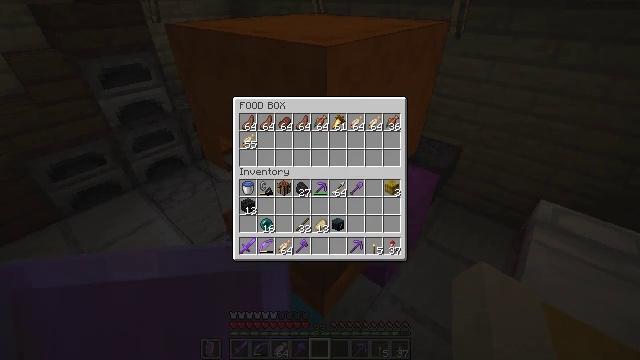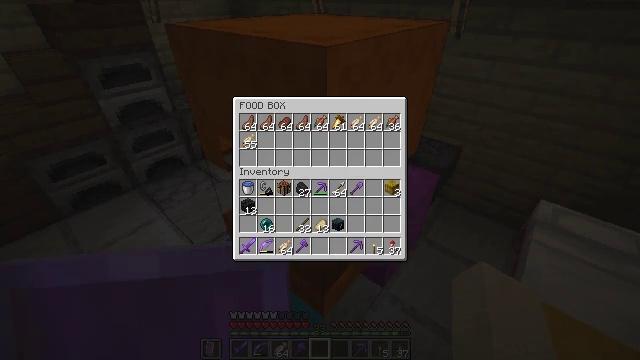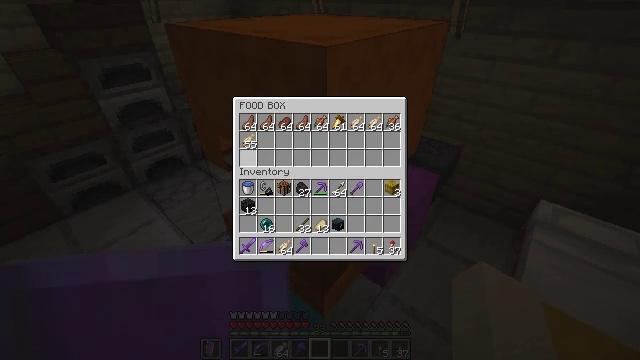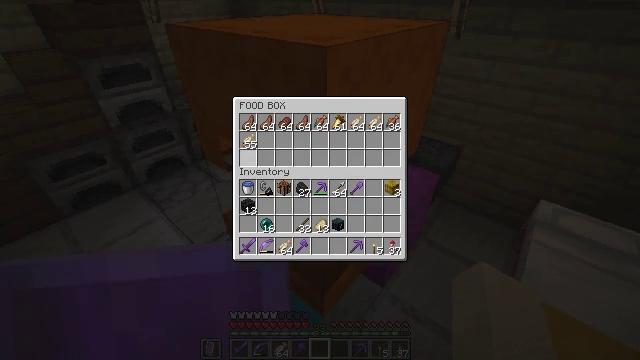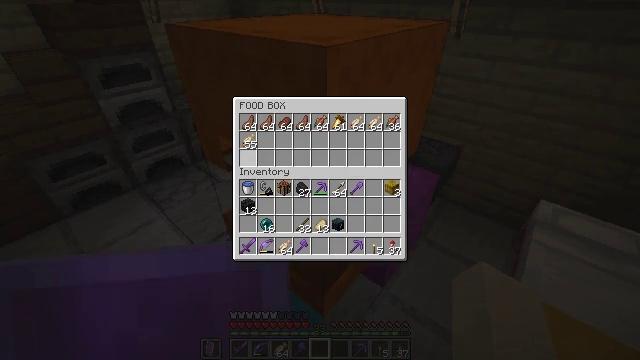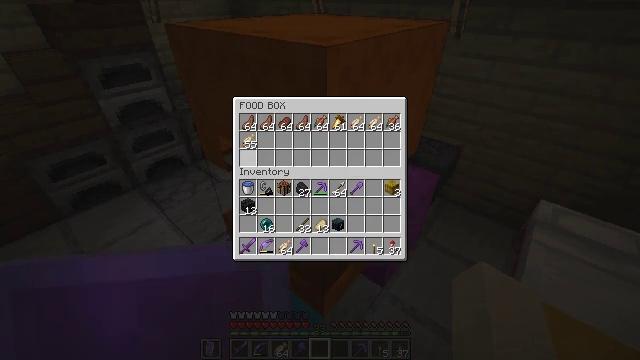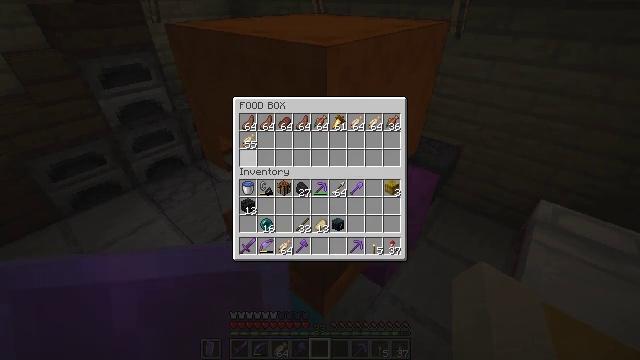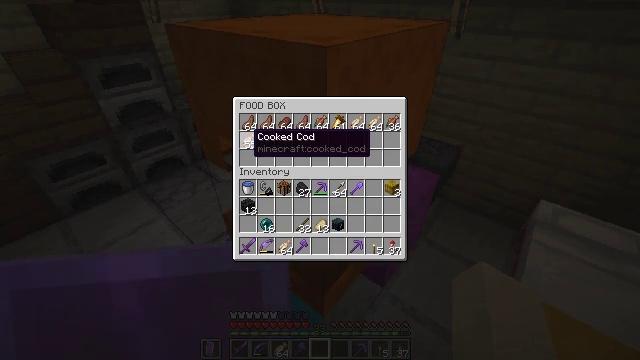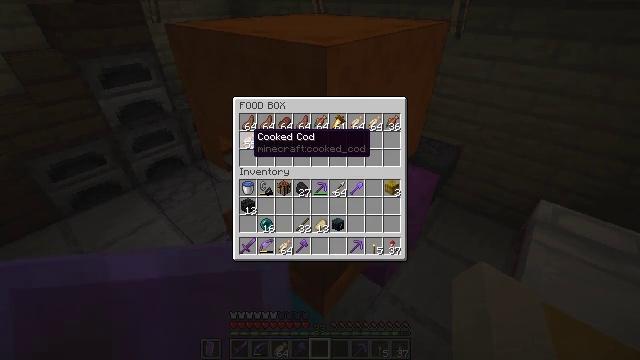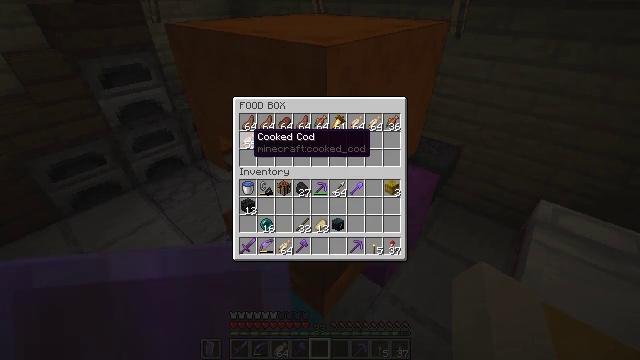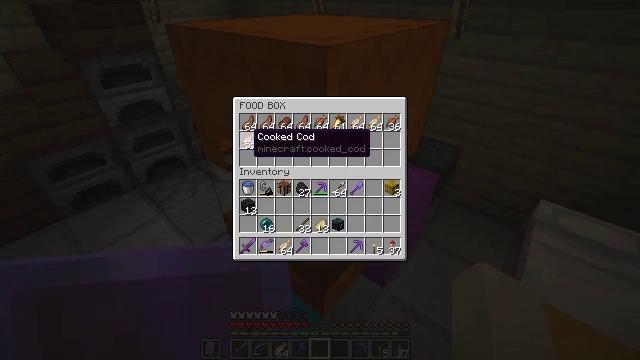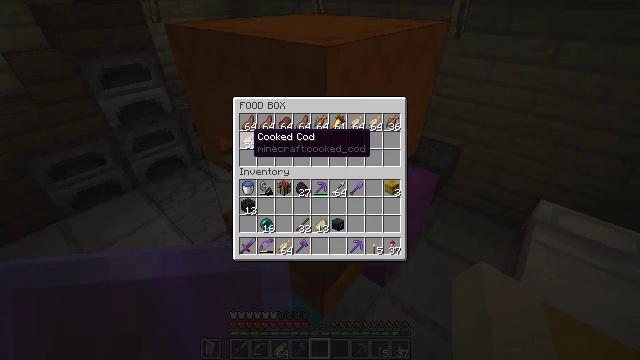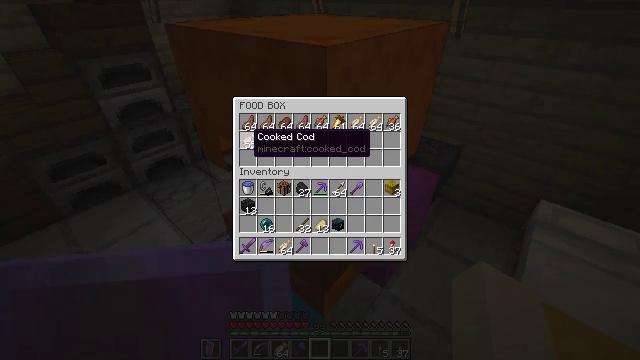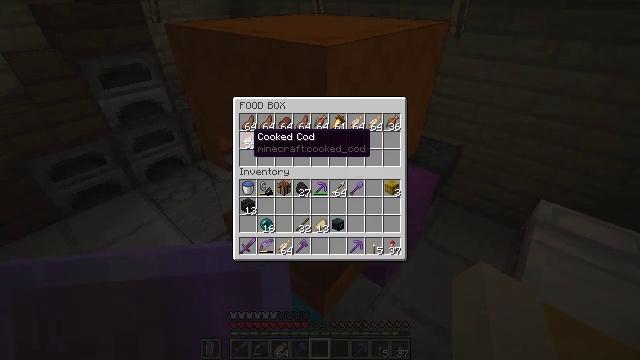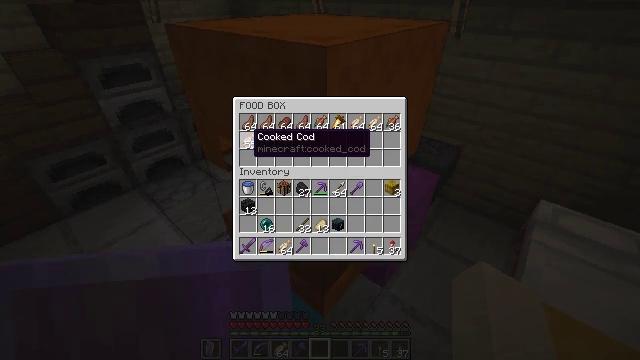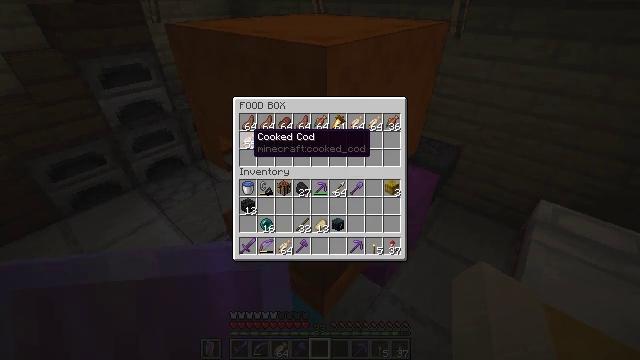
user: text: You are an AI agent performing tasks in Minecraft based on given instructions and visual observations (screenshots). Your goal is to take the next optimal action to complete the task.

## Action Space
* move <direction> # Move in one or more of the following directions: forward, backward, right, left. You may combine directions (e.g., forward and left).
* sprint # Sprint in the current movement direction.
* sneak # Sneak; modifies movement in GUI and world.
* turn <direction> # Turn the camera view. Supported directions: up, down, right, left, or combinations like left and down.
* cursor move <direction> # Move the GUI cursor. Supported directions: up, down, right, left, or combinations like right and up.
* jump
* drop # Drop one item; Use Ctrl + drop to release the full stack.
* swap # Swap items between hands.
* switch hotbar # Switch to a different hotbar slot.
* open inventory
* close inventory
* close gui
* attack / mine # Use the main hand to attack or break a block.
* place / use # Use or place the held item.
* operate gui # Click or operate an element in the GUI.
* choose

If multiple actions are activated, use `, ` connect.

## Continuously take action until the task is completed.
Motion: motion action
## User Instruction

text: Mine the orange shulker box.
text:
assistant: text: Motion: no_op
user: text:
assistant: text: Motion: turn right
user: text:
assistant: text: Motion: no_op
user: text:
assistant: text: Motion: no_op
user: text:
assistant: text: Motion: no_op
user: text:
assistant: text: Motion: no_op
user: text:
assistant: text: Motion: turn up
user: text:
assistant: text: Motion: no_op
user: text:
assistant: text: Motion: no_op
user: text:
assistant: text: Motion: no_op
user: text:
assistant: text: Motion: no_op
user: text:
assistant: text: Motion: no_op
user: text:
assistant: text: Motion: no_op
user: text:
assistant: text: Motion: no_op
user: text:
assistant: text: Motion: no_op
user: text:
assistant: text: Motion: no_op
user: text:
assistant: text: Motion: no_op
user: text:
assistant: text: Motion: no_op
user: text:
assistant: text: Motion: no_op
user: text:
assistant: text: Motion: no_op
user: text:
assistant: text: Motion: no_op
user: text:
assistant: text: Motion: no_op
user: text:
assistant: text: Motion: no_op
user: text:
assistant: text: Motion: no_op
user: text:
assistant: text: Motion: no_op
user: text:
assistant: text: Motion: no_op
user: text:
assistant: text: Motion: no_op
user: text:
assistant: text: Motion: attack / mine
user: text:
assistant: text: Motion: attack / mine
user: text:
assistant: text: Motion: attack / mine